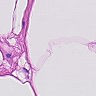
Metastatic tissue present: no